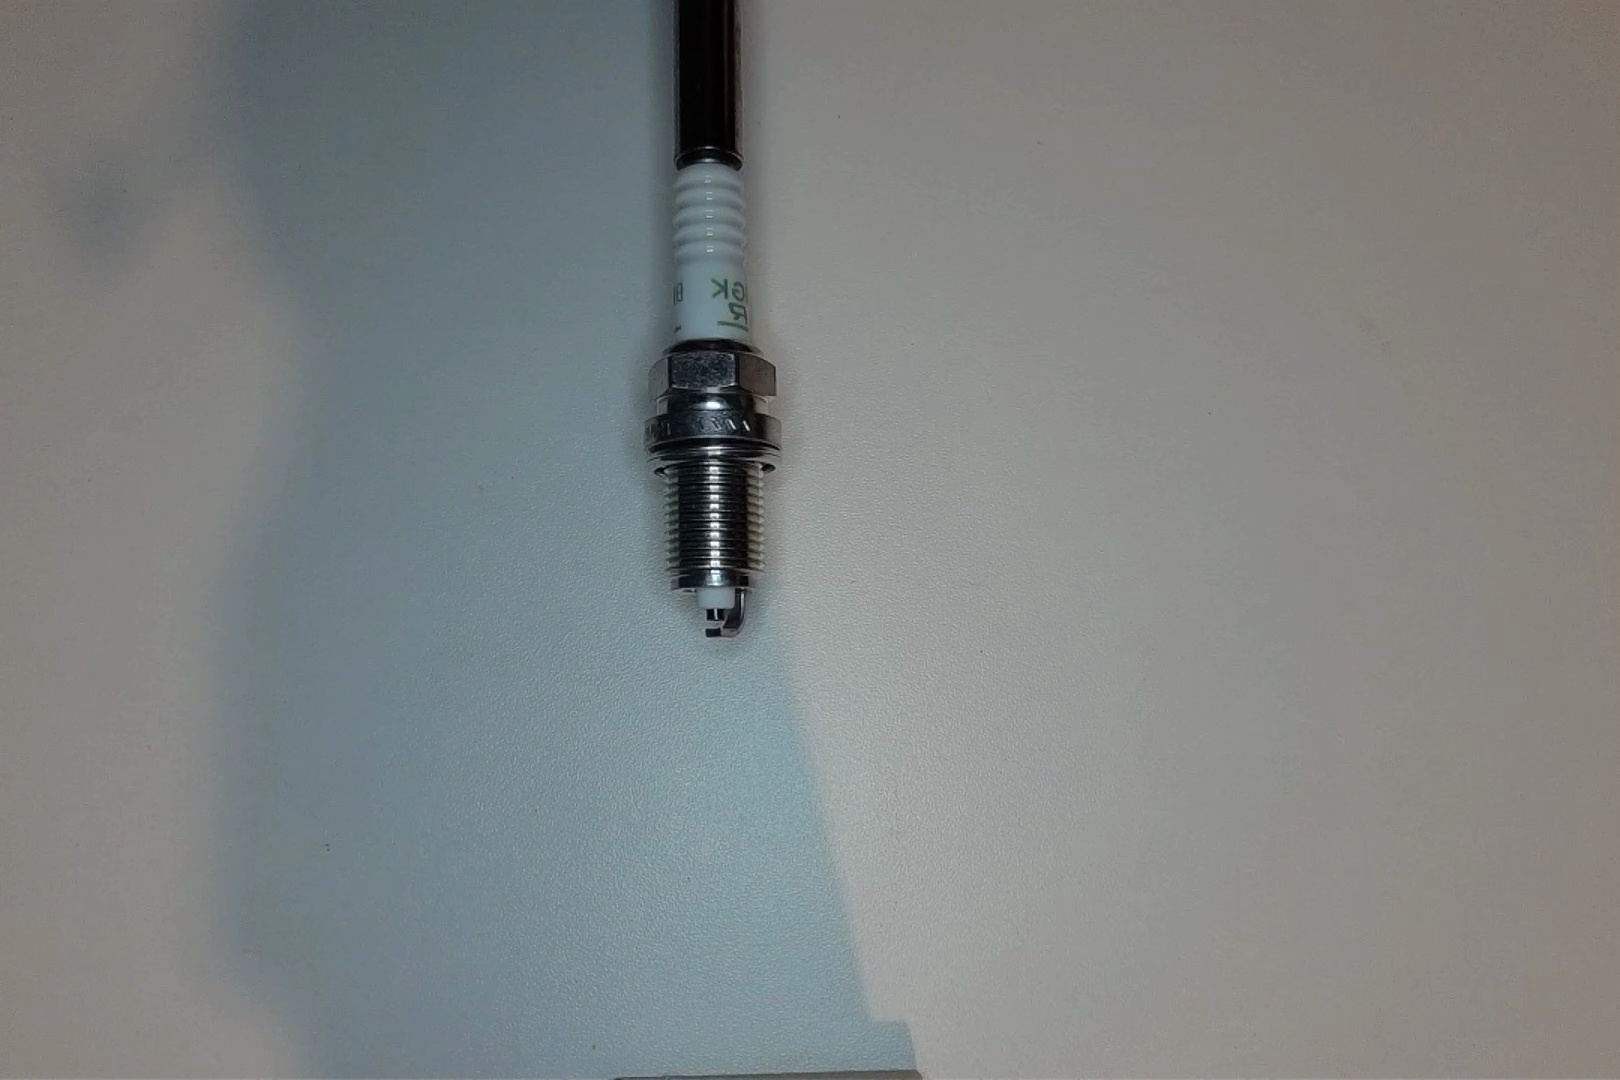
Label: normal